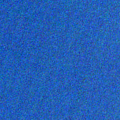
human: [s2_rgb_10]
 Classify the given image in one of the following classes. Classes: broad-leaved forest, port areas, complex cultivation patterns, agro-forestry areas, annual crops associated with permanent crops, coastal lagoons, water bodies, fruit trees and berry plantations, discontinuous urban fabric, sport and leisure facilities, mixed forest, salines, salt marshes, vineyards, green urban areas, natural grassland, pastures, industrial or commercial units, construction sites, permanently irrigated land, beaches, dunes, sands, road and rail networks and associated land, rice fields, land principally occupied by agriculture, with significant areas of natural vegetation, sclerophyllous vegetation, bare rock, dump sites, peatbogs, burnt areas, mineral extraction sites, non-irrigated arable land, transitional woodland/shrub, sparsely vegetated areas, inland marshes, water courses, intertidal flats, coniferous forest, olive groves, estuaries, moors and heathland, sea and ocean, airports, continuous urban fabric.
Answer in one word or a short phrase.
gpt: sea and ocean